Interaction volume radius: 10 \u00c5
Interaction volume height: 20 \u00c5
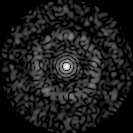
Disorder parameter: 0.8412